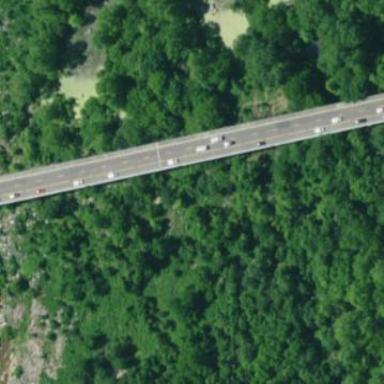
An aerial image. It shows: Man-made bridge.